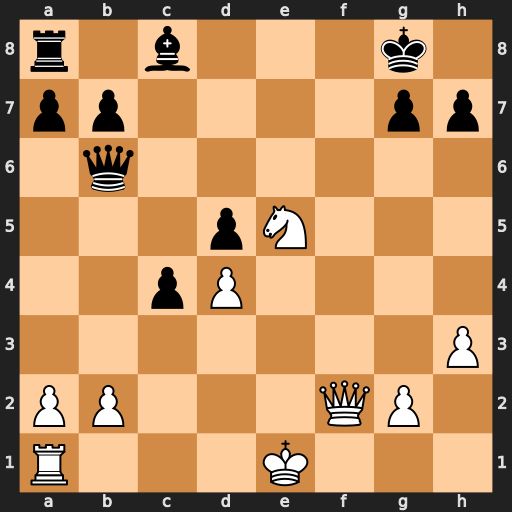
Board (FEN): r1b3k1/pp4pp/1q6/3pN3/2pP4/7P/PP3QP1/R3K3
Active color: w
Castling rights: Q
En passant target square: -
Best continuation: Qf7+ Kh8 Qe8#